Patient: sex M, age 43
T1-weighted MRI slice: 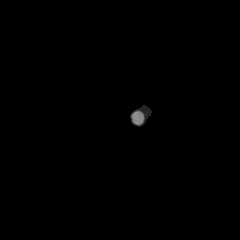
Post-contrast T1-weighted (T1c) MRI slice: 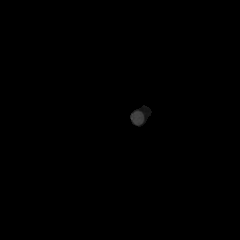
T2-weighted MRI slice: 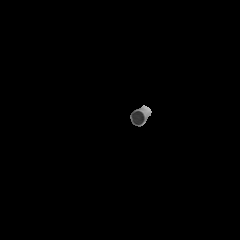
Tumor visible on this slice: no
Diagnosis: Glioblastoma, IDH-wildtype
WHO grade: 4